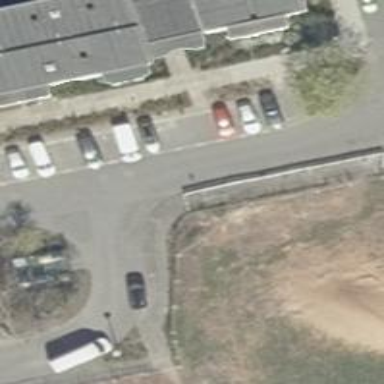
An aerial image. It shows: Street side parking area.